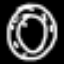
Label: donut